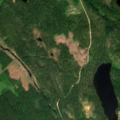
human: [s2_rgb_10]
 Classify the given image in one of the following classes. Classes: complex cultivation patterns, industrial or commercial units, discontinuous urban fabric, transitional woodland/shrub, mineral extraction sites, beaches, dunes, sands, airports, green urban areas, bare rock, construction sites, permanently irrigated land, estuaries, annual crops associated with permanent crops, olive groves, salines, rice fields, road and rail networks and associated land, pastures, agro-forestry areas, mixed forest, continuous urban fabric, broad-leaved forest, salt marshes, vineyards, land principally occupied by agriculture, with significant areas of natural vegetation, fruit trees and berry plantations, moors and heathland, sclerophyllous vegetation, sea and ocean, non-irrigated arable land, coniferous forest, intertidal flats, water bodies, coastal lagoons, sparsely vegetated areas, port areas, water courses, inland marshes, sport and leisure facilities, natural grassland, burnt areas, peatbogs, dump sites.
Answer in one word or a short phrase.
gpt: coniferous forest, mixed forest, water bodies